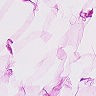
Metastatic tissue present: no